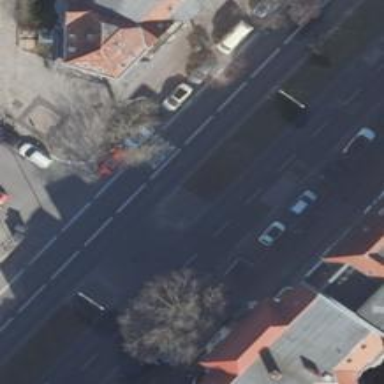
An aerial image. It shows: Tertiary road with asphalt surface. It is dual carriageway with lane for parking on the right.